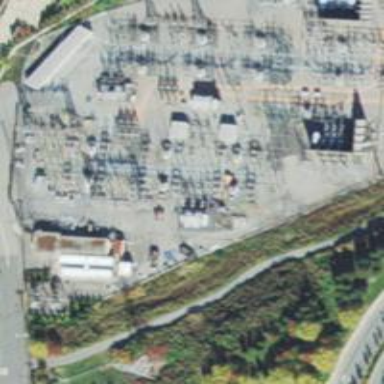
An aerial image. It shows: Switch for power supply.